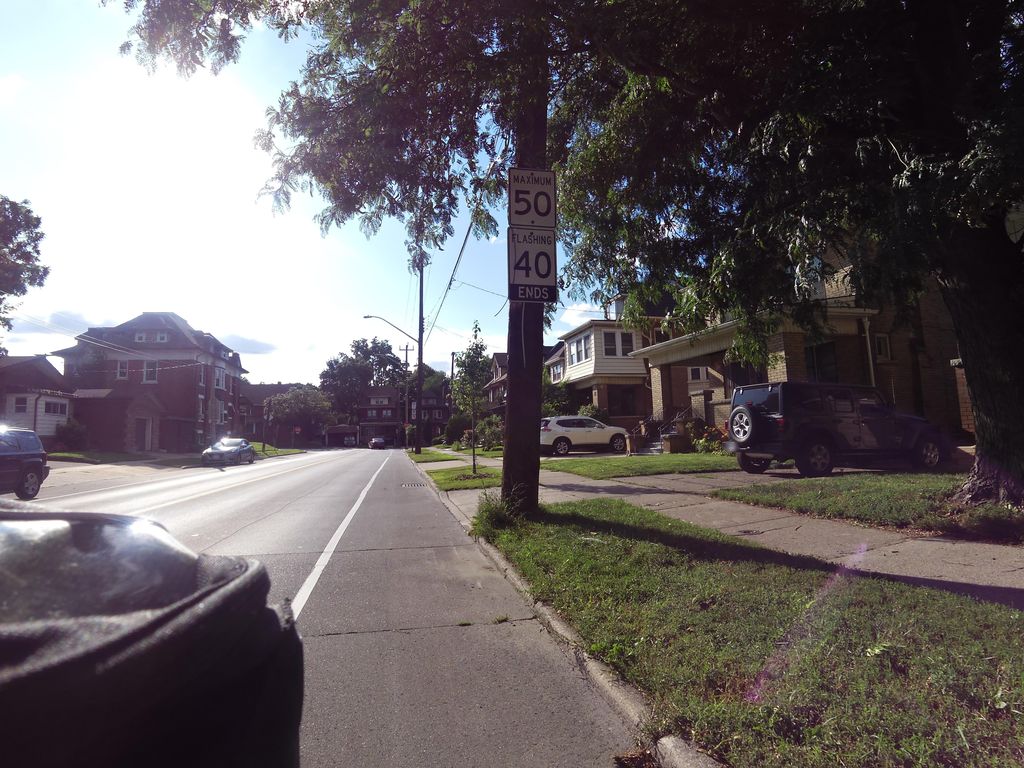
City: hamilton